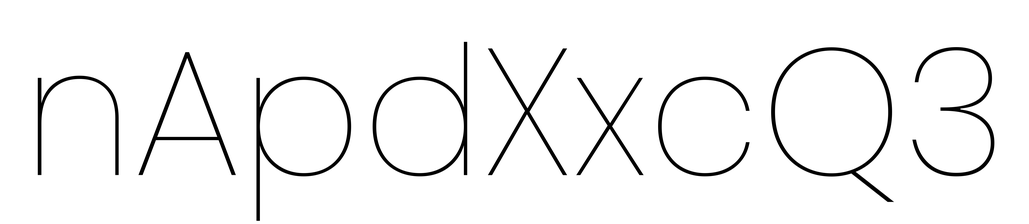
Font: Poppins-Thin